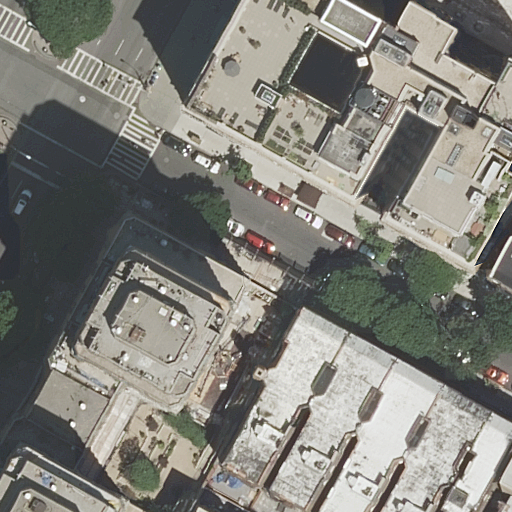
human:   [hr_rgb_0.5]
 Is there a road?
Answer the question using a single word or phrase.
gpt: yes

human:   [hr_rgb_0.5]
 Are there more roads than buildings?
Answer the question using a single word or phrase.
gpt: no

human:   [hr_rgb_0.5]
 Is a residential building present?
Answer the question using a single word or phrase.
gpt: yes

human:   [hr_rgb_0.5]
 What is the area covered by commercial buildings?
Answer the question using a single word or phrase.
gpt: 0m2

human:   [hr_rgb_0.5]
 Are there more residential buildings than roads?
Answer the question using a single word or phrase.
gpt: yes

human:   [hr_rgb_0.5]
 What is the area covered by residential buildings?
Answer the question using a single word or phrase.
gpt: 5365m2

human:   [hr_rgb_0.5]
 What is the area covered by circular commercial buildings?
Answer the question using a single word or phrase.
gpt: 0m2

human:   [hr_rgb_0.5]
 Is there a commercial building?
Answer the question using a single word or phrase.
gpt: no

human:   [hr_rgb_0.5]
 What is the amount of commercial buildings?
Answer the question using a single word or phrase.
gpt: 0

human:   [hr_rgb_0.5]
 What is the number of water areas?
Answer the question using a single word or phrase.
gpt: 0

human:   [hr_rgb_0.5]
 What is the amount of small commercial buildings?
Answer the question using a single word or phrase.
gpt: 0

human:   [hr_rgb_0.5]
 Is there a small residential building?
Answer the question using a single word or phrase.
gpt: yes

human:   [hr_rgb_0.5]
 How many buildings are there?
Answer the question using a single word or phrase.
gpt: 12

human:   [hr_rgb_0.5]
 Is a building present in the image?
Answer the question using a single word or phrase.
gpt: yes

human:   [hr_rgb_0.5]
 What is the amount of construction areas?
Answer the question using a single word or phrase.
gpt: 0

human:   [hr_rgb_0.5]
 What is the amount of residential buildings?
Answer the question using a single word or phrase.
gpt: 12

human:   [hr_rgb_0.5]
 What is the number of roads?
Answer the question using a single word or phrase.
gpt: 2

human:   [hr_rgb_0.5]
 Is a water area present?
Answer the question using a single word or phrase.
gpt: no

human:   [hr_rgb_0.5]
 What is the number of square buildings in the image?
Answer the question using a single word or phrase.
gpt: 0

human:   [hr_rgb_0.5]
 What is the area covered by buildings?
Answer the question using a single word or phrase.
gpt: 5365m2

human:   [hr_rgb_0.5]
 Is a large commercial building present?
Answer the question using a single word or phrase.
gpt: no

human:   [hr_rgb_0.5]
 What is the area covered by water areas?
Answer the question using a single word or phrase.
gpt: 0m2

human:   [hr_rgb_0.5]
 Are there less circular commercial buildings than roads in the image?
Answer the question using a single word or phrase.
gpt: yes

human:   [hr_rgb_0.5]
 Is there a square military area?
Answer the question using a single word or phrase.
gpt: no

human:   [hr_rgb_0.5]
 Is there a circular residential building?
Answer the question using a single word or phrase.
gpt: no

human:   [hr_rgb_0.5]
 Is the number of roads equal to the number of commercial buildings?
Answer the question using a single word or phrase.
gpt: no

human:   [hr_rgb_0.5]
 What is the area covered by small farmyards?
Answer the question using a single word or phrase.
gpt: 0m2

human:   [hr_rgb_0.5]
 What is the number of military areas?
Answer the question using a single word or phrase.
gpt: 0

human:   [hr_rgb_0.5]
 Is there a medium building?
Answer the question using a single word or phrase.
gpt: yes

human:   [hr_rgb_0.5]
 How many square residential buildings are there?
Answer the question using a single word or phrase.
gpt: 0

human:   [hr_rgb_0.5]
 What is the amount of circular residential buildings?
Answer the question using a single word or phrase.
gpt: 0

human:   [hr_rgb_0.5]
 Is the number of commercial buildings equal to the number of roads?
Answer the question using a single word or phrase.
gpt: no

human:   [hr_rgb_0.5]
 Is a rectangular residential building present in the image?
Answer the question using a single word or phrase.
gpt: yes

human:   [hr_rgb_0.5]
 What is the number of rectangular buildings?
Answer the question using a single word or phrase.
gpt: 3

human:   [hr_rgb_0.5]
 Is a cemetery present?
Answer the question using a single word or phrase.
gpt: no

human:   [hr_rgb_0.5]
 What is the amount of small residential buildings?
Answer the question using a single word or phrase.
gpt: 3

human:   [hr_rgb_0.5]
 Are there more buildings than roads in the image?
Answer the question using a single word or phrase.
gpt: yes

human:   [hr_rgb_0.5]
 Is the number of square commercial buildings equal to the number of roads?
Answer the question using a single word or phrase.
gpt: no

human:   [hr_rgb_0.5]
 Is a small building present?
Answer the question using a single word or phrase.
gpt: yes

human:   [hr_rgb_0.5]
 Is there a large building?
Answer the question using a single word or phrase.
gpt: yes

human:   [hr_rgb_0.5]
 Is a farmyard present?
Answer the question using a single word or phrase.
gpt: no

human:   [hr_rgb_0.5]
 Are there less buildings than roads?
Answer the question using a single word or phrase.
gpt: no

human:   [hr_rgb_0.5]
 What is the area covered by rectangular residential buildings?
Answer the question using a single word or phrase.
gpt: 22m2

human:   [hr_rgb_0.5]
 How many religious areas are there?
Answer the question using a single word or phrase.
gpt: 0

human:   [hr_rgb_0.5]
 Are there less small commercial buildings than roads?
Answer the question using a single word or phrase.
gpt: yes

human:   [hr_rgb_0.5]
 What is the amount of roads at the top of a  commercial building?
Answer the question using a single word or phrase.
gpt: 0

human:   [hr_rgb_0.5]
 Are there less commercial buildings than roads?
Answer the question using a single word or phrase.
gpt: yes

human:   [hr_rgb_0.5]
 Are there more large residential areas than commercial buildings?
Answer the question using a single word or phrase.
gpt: no

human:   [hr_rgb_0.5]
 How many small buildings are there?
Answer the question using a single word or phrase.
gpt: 3

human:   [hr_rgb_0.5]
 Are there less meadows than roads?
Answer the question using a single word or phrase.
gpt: yes

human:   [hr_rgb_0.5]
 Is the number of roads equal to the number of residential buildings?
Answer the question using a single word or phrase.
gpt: no

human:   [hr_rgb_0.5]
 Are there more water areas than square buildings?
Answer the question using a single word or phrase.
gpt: no

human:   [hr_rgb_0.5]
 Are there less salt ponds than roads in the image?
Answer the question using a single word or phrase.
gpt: yes

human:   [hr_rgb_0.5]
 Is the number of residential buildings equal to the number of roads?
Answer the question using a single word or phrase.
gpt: no

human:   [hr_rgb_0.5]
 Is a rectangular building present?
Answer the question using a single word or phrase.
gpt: yes

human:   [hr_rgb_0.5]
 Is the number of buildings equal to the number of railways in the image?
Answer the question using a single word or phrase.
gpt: no

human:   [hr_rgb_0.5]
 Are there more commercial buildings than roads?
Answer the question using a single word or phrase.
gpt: no

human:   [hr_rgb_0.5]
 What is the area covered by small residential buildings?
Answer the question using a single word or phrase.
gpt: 22m2

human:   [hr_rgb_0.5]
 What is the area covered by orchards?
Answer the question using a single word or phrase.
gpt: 0m2

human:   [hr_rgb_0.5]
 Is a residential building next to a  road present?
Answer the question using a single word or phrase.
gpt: yes

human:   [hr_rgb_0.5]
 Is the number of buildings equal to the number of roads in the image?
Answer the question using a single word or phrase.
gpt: no

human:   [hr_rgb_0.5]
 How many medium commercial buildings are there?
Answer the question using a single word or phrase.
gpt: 0

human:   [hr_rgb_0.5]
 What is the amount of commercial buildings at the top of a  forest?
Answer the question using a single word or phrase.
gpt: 0

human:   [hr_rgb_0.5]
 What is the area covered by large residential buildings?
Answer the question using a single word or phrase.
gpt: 3609m2